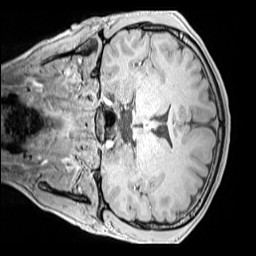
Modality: MP2RAGE
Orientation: coronal
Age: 12
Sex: male
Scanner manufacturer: siemens
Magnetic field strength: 3 T
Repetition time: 4 s
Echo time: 0.00299 s